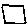
Label: square